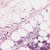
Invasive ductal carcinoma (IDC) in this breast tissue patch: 1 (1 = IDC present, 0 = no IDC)